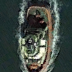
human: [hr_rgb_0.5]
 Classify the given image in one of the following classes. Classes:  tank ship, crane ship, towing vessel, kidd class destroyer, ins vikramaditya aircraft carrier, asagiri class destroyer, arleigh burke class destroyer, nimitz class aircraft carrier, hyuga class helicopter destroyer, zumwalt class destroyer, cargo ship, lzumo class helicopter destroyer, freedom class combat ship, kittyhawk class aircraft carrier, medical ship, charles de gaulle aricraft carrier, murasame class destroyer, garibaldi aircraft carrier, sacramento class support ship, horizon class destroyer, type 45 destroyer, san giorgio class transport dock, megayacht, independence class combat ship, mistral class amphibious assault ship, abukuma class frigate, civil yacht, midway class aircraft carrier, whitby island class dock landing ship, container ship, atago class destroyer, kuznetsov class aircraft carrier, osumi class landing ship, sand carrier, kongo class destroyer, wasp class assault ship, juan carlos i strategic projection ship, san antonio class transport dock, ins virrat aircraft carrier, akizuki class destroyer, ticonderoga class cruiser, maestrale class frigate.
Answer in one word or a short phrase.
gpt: Towing vessel